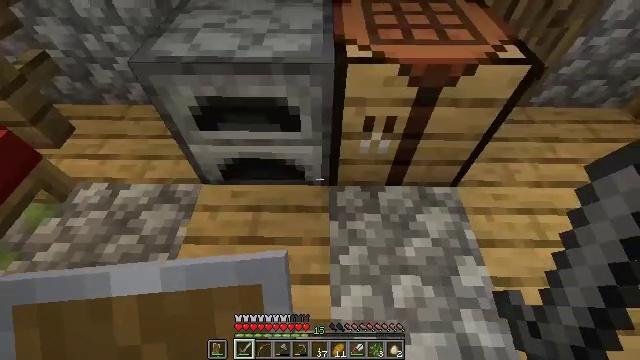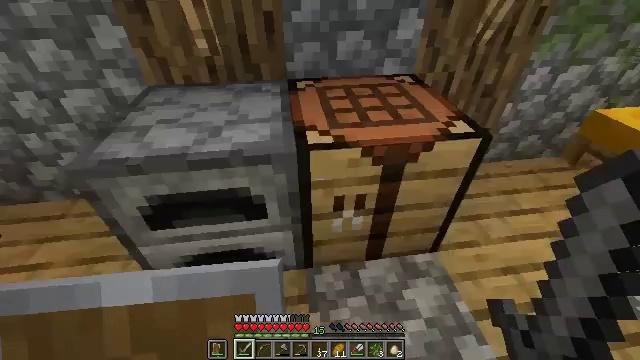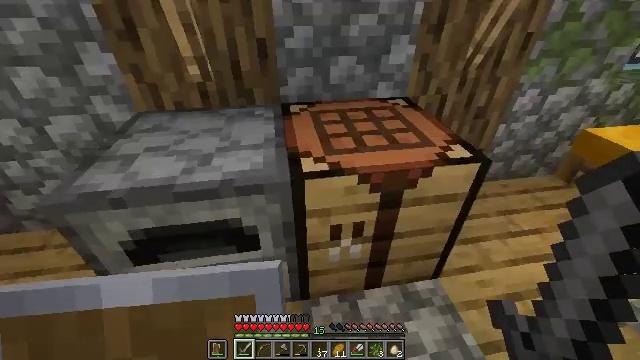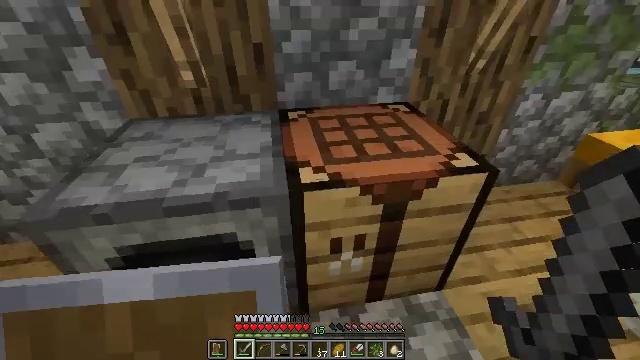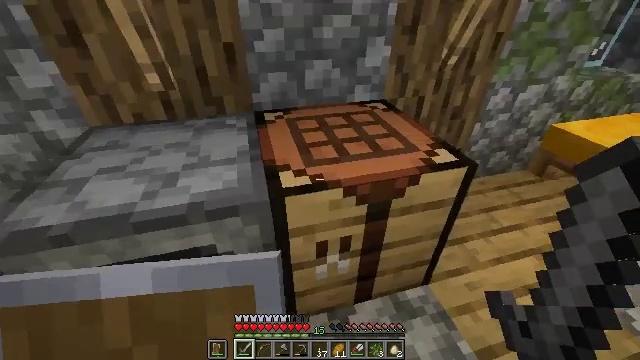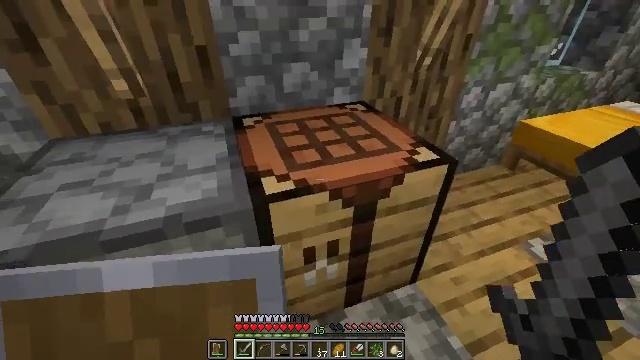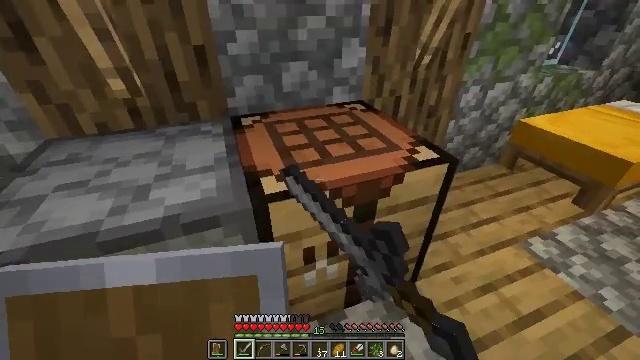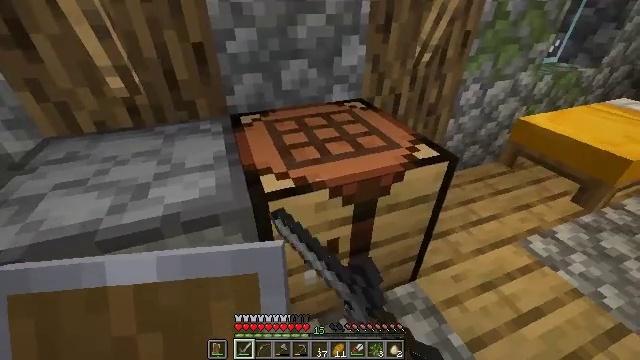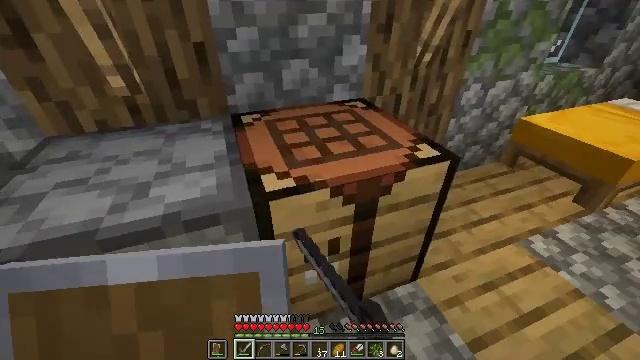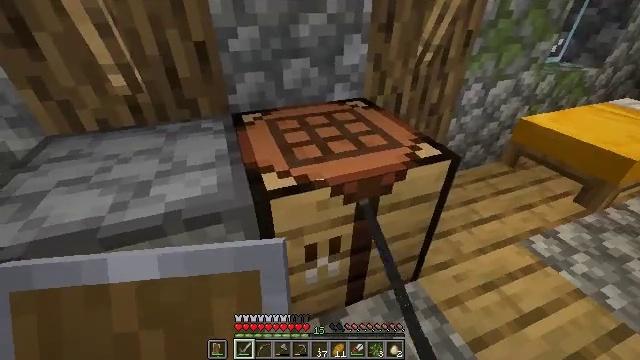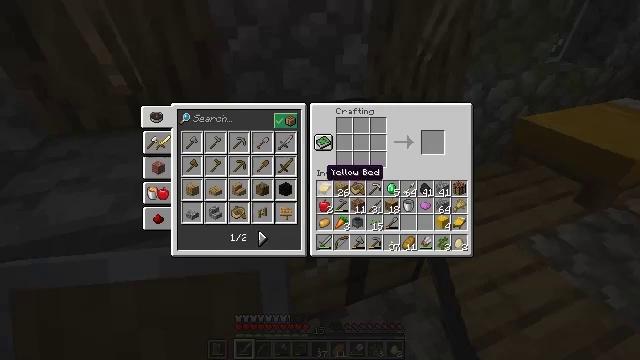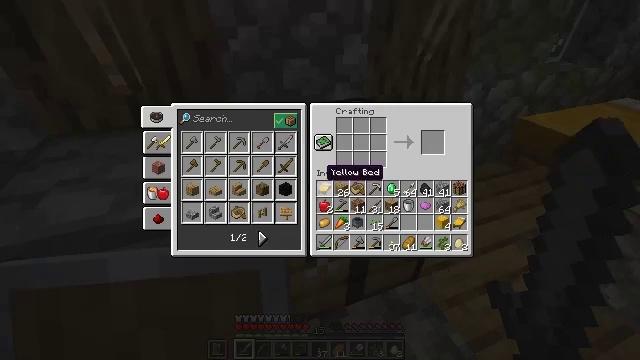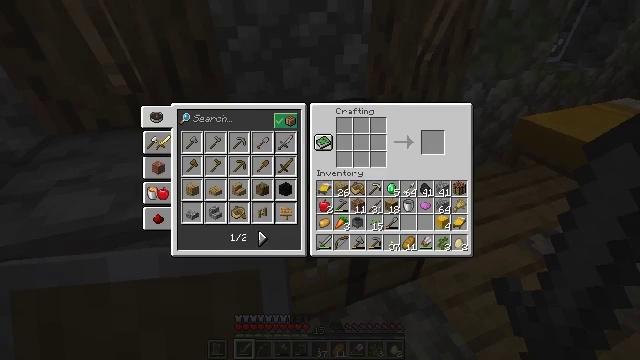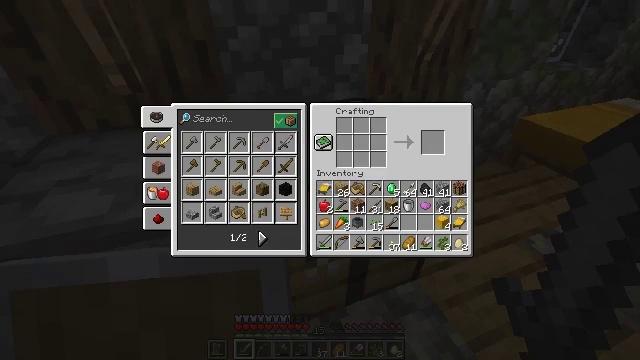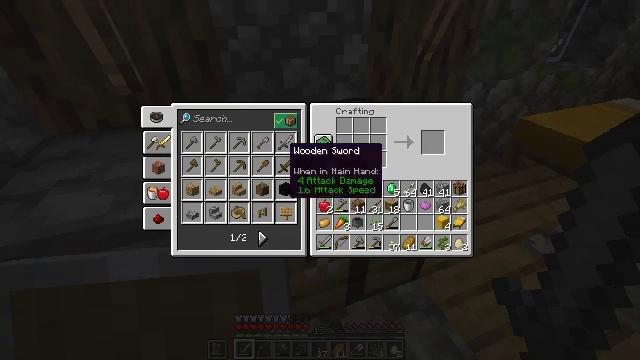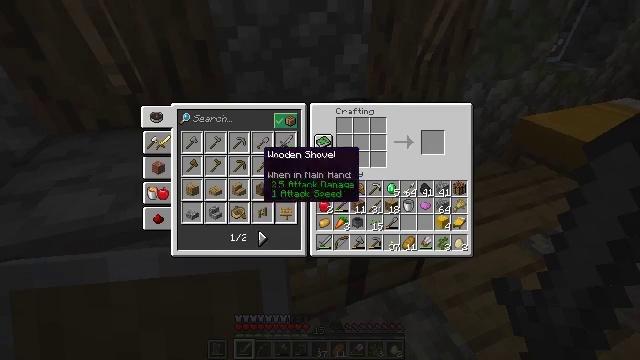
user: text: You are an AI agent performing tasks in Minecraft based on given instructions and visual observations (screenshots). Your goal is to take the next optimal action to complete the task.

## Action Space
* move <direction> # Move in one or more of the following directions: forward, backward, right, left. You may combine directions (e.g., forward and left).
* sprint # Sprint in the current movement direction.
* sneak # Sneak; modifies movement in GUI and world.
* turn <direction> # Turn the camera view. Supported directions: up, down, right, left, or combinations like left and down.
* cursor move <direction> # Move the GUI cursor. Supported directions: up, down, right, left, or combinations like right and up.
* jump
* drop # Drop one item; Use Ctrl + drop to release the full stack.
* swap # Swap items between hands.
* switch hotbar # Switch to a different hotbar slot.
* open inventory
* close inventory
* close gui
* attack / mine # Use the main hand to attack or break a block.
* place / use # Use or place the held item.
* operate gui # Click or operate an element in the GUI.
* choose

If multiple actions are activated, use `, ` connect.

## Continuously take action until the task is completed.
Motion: motion action
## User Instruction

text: Get a yellow bed at the crafting table using resources.
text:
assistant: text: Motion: move forward, turn right and up
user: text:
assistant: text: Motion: turn right and up
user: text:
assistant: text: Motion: no_op
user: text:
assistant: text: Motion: turn right
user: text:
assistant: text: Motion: turn right, use / place
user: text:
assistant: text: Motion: use / place
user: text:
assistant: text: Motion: use / place
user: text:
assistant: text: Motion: no_op
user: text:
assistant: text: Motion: no_op
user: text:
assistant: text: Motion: no_op
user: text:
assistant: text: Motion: no_op
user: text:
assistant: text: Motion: turn up
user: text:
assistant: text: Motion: turn left and up
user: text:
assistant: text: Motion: turn left
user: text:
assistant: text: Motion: turn left
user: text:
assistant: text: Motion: turn left and down
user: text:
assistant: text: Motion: turn left and down
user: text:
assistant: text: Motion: turn left
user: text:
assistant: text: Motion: no_op
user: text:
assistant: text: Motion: attack / mine
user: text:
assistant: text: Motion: attack / mine
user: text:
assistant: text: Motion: no_op
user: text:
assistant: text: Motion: no_op
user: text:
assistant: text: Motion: turn right and up
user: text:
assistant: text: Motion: turn right and up
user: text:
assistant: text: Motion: turn up
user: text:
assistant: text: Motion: no_op
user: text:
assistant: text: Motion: no_op
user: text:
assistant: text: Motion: attack / mine
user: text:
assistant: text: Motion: attack / mine